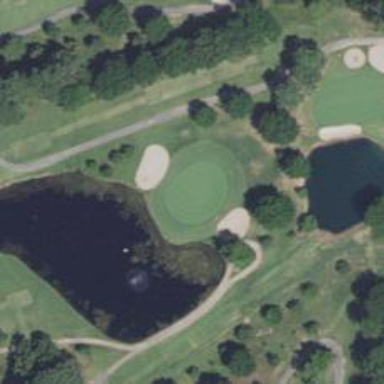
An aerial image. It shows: View of golf hole.